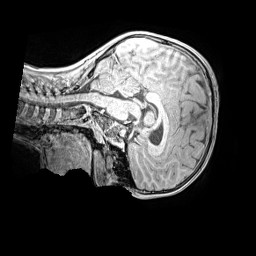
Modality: MP2RAGE
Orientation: sagittal
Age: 10
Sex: male
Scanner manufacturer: siemens
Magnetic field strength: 3 T
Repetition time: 4 s
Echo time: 0.00299 s